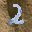
Label: 2